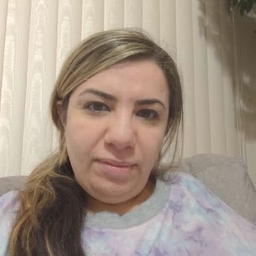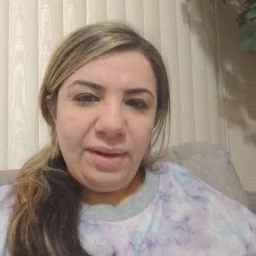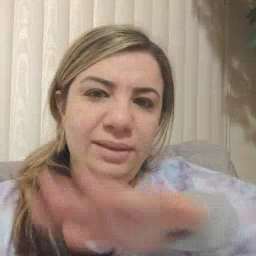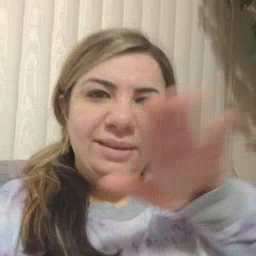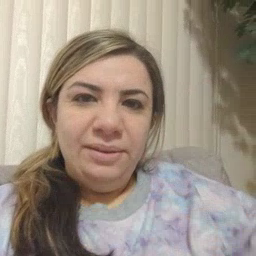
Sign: clean